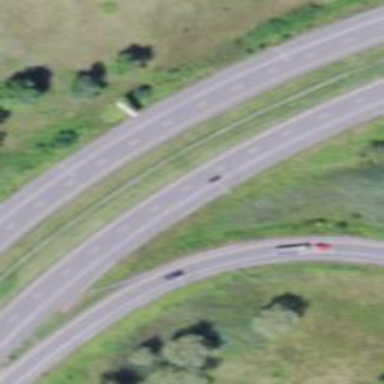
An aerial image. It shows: This image shows trunk highway that functions as expressway.